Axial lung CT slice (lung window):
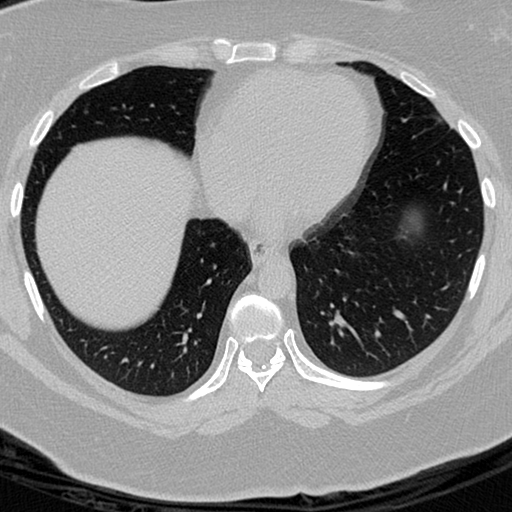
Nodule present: no